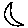
Label: moon